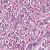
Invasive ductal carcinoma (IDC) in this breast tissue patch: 1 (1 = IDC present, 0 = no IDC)